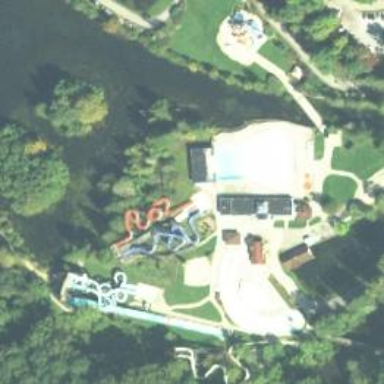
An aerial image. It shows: Canal with water slide attraction.